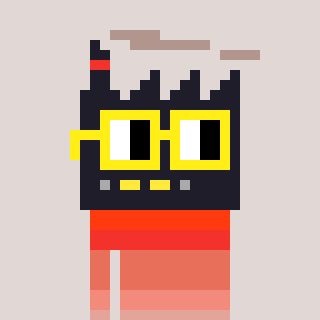
a pixel art character with square yellow glasses, a factory-shaped head and a cold-colored body on a warm background